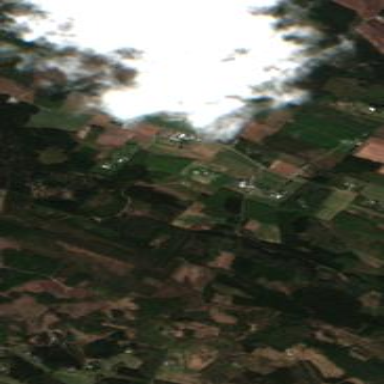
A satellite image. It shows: Picturesque farmland scene.